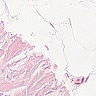
Metastatic tissue present: no